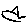
Label: fish